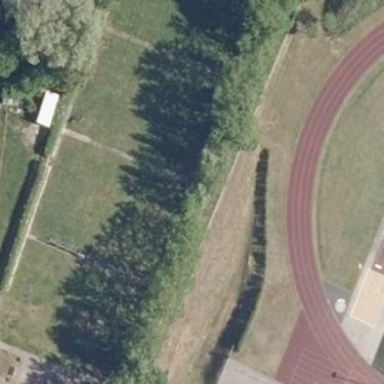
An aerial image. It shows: Grass pitch designated for archery.